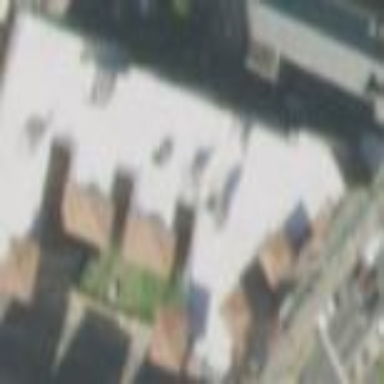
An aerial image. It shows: Building.